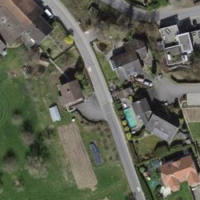
EUNIS habitat code: 55
Species observed at this site:
Galeopsis tetrahit